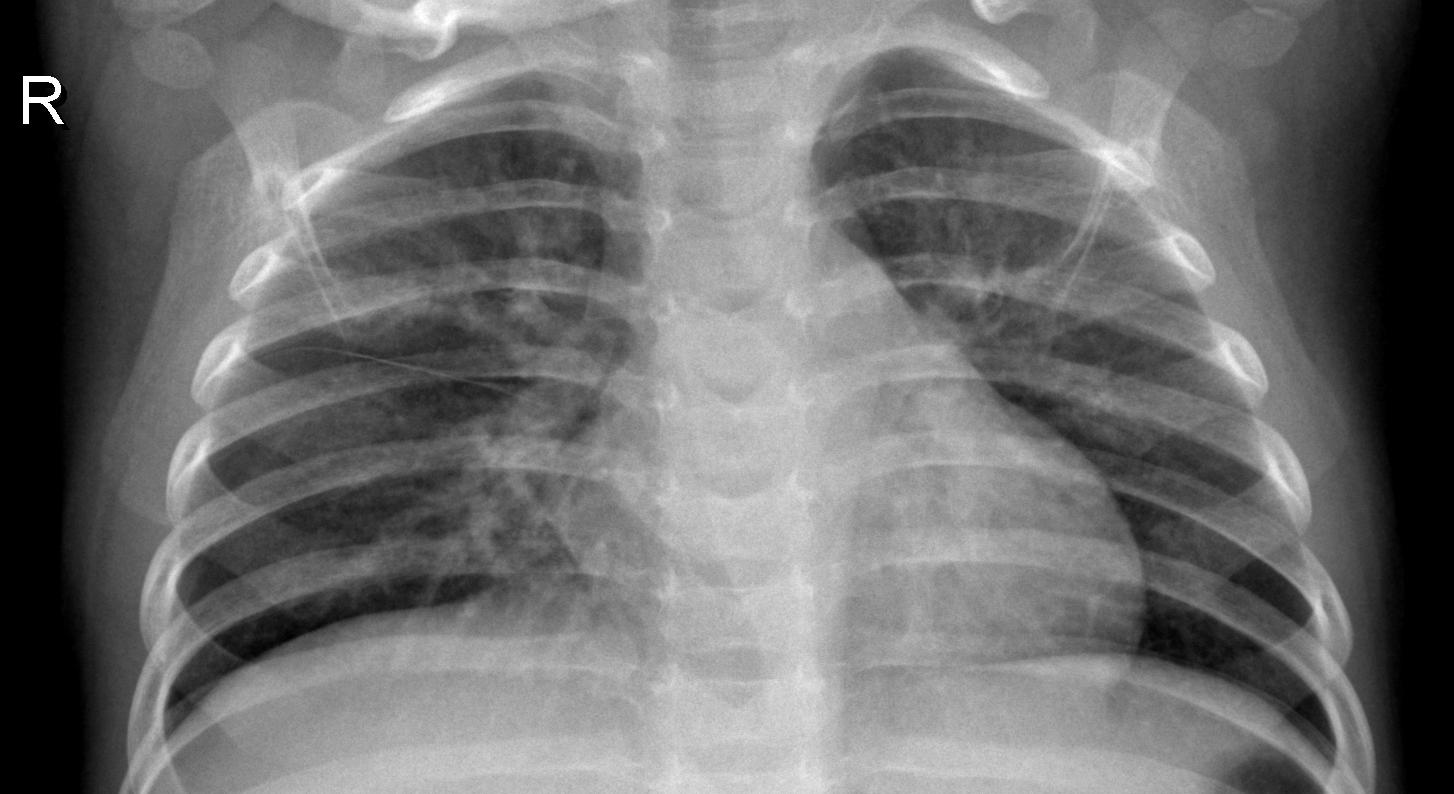
Diagnosis: PNEUMONIA